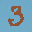
Label: 3